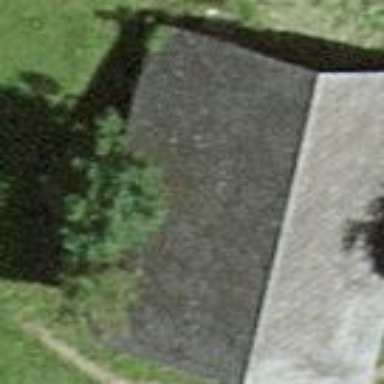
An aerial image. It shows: Barn.